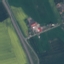
Land use / land cover class: Highway